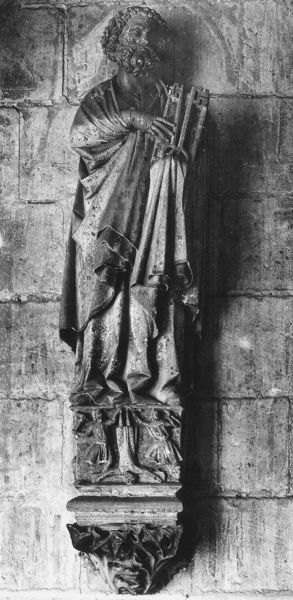
Titel: Hl. Petrus im Südflügel des Kreuzgangs
Standort: Burgos, Kathedrale, Kreuzgang (EU - E)
Schlagwörter: hand, körper, mann, schatten, umhang, menschen, grau, haar, licht, marmor, nase, schwarz, weiss, ornament, bart, wand, arm, falten, halten, sockel, stehen, stein, tragen, kirche, figur, gewand, haare, stehend, locken, engel, skulptur, statue, modell, mauer, ornamente, podest, buch, denkmal, steht, schwarzweiss, lockig, singen, männlich, rollen, heiliger, schlüssel, heilig, leier, attribut, han, ststue, wandfigur